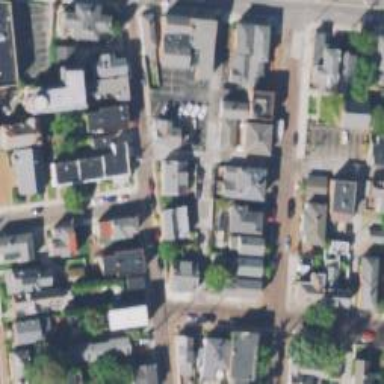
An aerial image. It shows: Alley classified as service road.